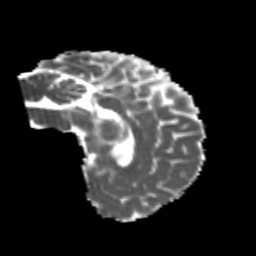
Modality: MD
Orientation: sagittal
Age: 25
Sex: male
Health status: healthy
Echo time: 0.074 s